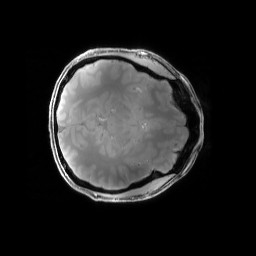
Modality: PDw
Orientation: axial
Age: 30
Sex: male
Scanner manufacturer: siemens
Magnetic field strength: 6.98 T
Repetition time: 1.3 s
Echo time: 0.00231 s